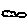
Label: cloud